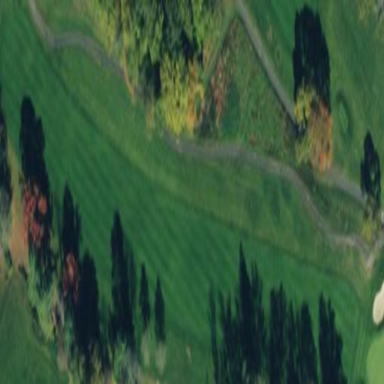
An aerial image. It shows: Grassy area designated as golf fairway.